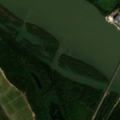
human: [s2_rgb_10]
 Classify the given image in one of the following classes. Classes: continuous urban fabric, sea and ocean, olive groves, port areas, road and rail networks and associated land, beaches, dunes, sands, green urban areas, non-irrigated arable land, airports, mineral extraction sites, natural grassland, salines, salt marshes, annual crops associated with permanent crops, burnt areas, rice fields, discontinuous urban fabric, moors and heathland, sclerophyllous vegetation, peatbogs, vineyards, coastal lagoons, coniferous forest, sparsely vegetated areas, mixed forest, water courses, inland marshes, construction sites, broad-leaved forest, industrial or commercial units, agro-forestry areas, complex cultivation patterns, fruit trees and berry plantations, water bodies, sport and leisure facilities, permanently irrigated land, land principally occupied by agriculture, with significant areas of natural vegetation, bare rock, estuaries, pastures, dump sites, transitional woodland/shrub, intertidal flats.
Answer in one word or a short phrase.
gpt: land principally occupied by agriculture, with significant areas of natural vegetation, broad-leaved forest, transitional woodland/shrub, inland marshes, water courses, water bodies